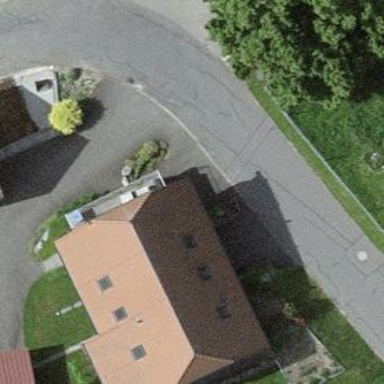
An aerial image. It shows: Residential building.